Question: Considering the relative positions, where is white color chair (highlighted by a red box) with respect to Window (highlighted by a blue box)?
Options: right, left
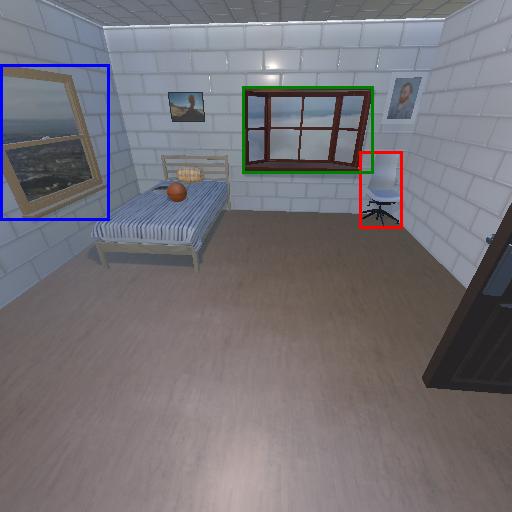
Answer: right